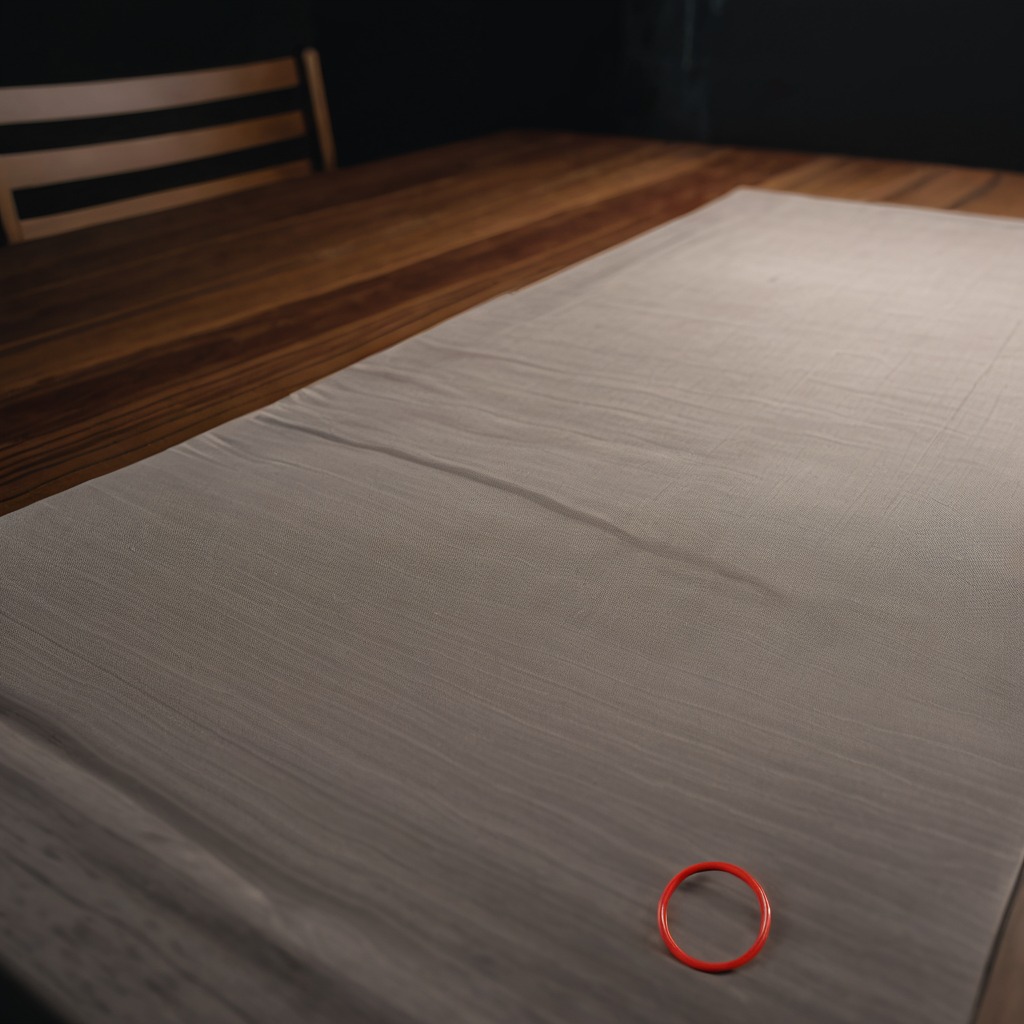
A rubber O-ring is lying on the wooden table.